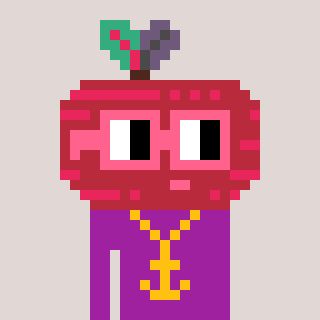
a pixel art character with square pink glasses, a beet-shaped head and a magenta-colored body on a warm background